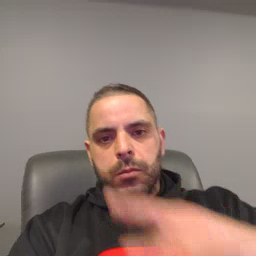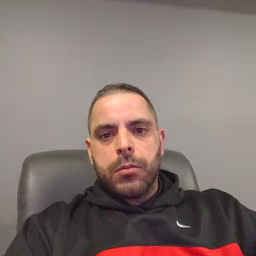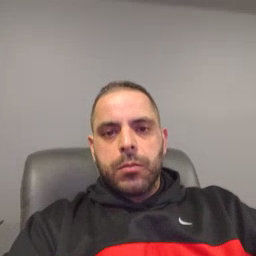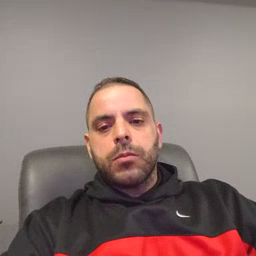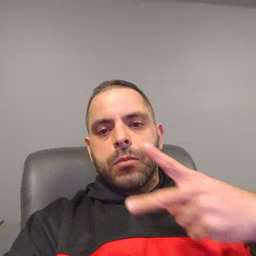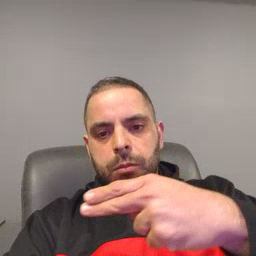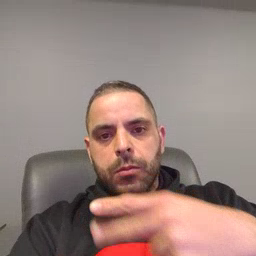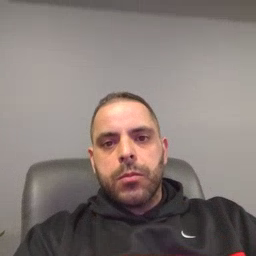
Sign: cut